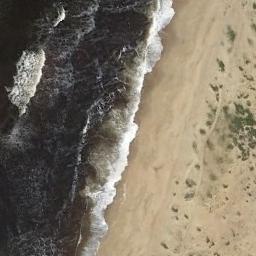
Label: beach